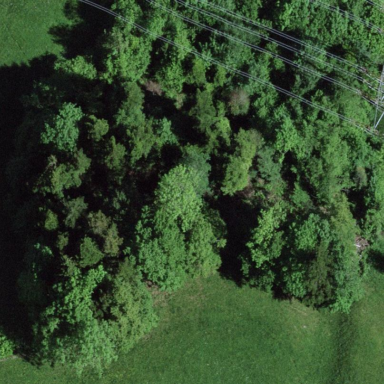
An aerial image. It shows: Forest area.